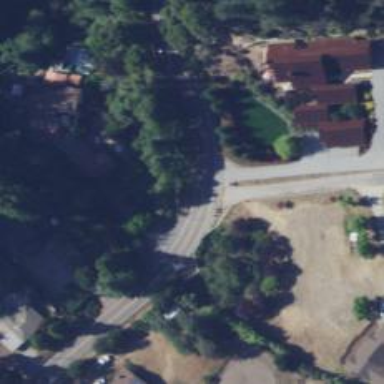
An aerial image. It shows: Driveway leading to service road.